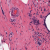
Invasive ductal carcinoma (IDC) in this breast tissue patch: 0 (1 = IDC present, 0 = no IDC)